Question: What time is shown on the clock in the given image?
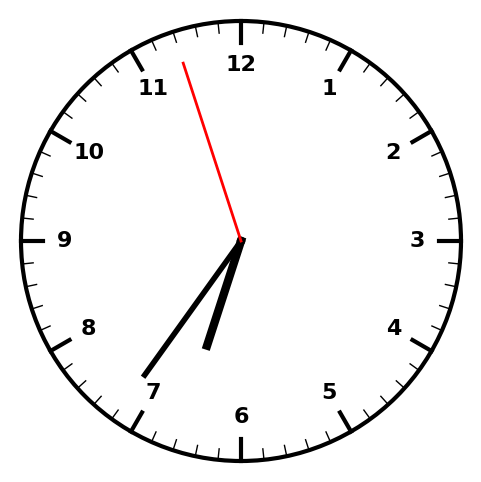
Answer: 06:35:57